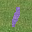
Label: 1